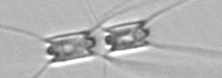
Label: Chaetoceros_didymus